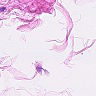
Metastatic tissue present: no